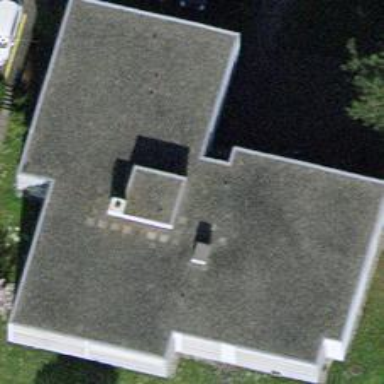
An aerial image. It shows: Block of apartments with flat grey roof.